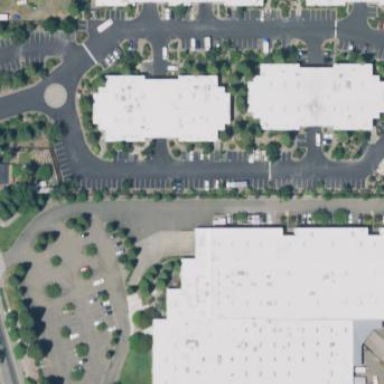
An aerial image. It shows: Industrial building.